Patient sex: F
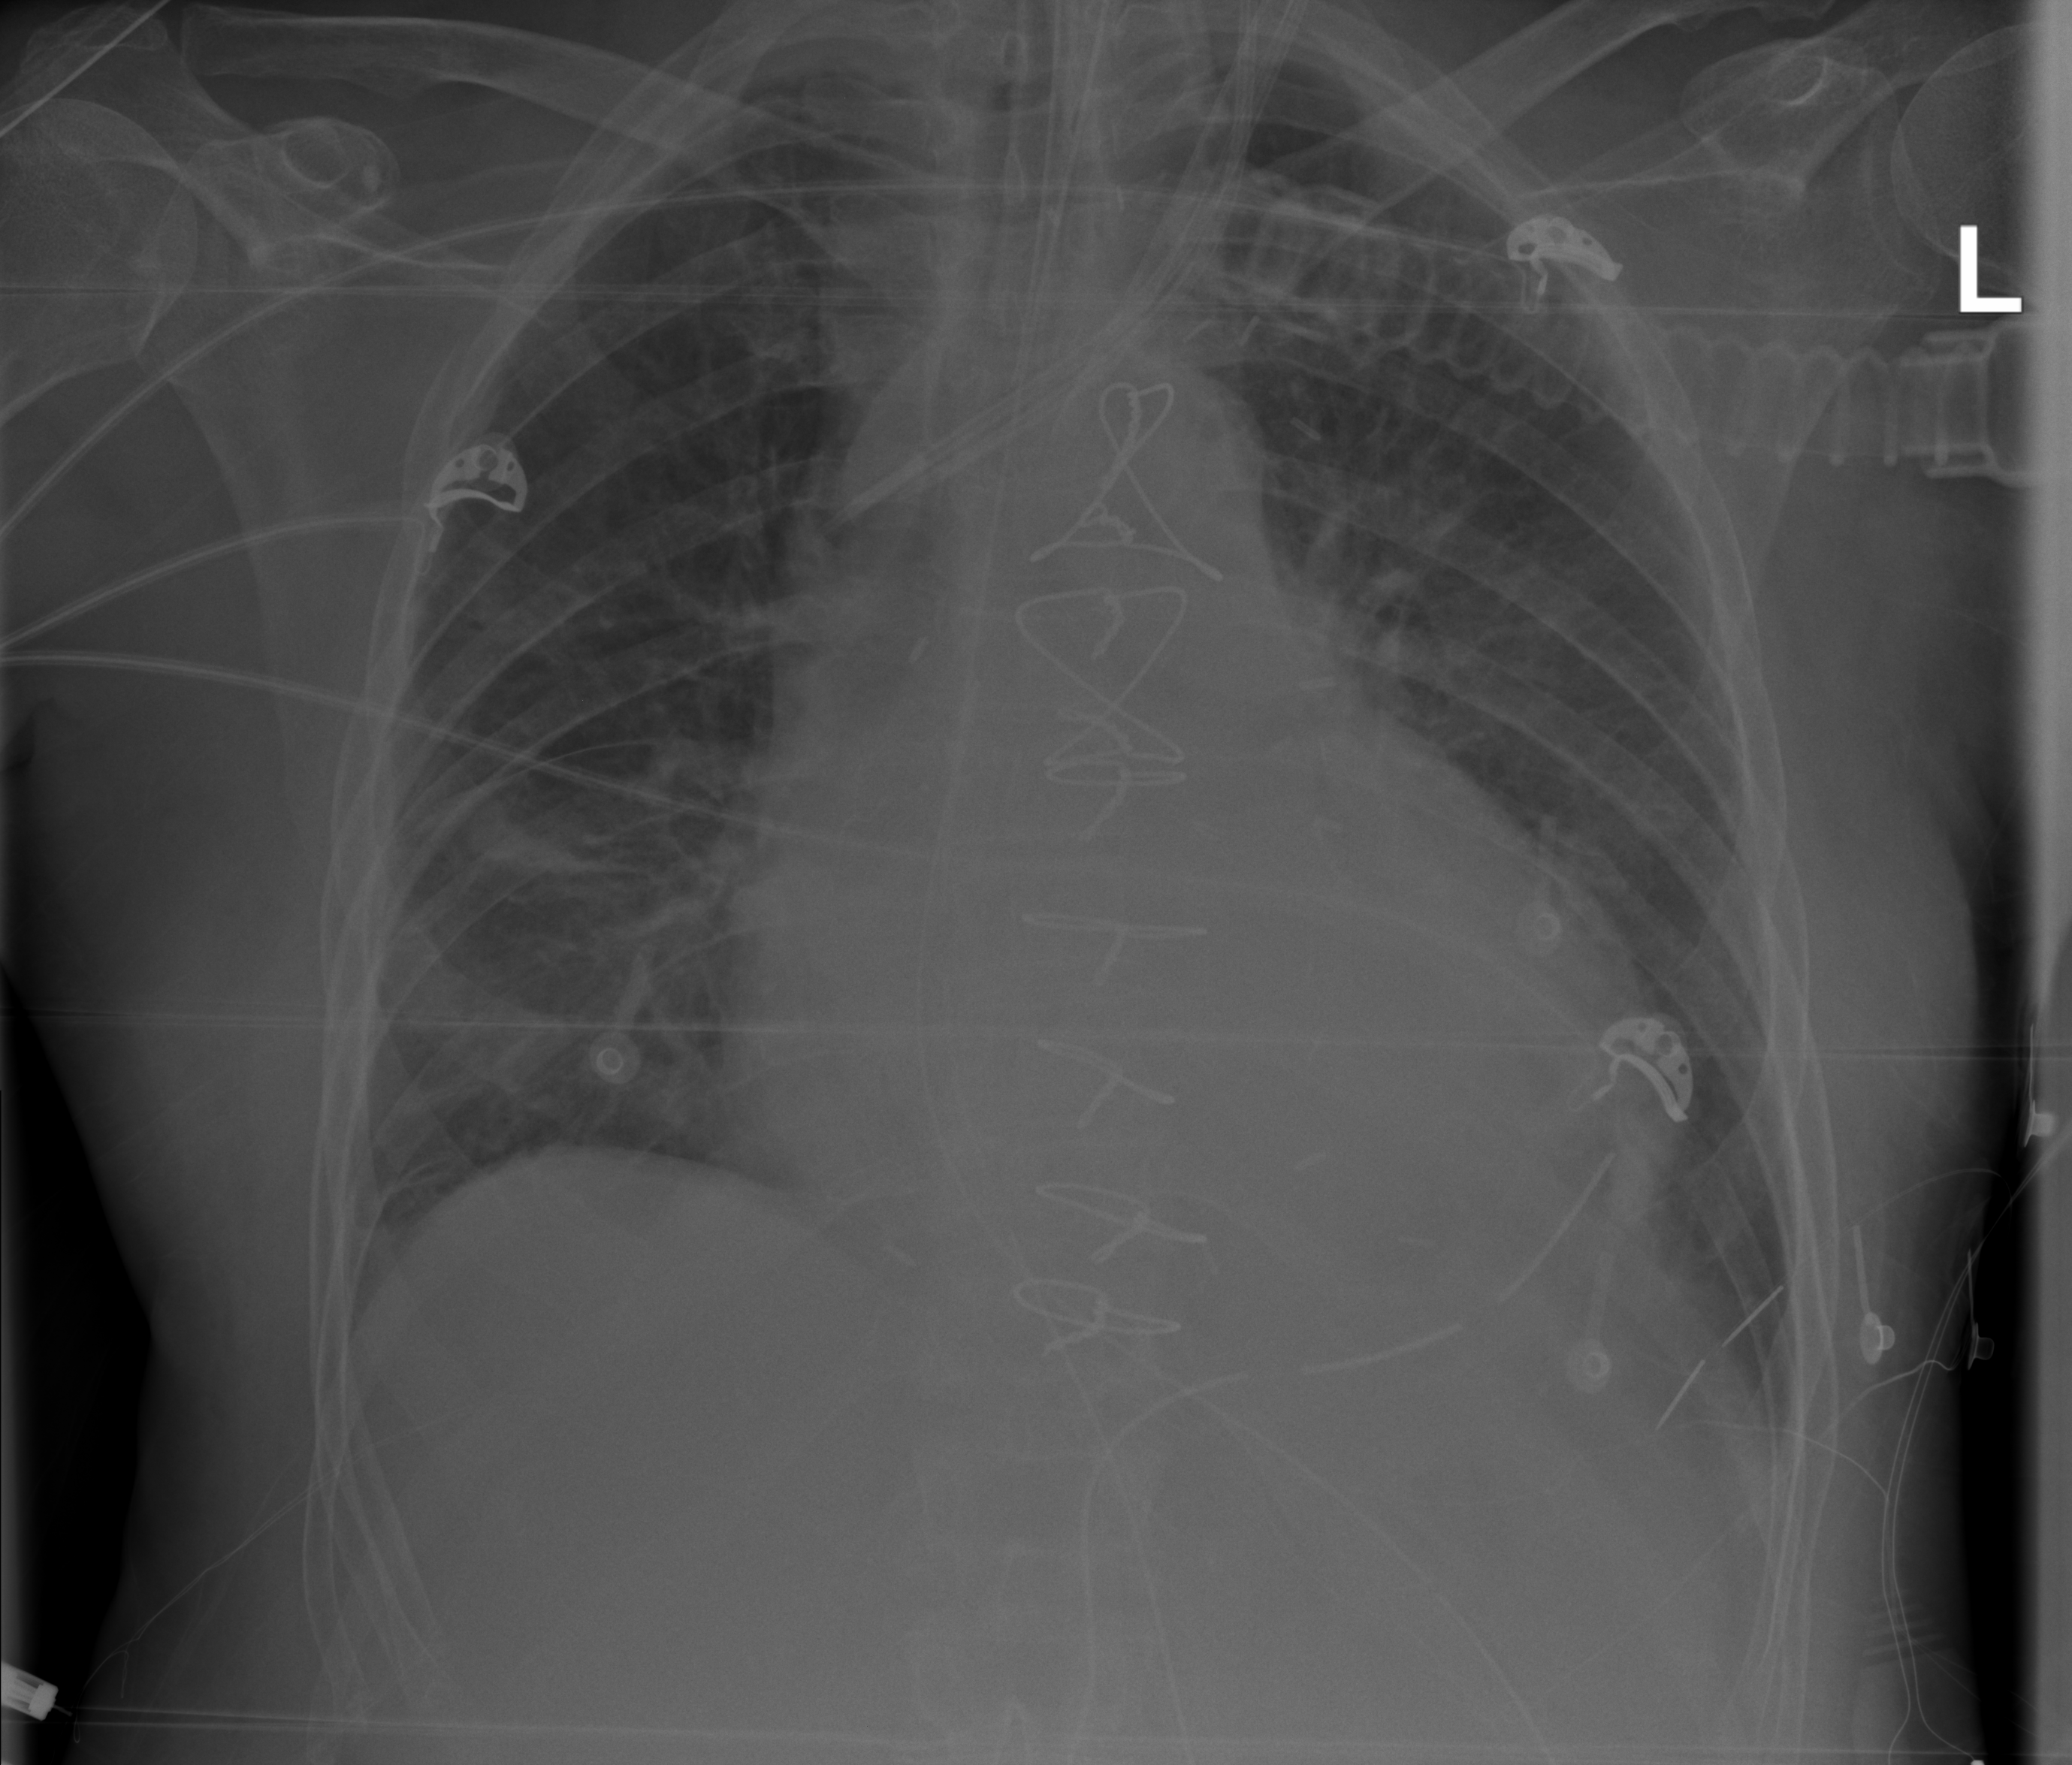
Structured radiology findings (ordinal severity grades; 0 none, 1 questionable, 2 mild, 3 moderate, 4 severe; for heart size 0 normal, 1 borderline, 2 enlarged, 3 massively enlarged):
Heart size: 2
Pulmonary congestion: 2
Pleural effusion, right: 0
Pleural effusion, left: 2
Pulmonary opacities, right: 2
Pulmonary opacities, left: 0
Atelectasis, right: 2
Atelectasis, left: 2